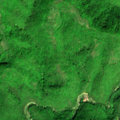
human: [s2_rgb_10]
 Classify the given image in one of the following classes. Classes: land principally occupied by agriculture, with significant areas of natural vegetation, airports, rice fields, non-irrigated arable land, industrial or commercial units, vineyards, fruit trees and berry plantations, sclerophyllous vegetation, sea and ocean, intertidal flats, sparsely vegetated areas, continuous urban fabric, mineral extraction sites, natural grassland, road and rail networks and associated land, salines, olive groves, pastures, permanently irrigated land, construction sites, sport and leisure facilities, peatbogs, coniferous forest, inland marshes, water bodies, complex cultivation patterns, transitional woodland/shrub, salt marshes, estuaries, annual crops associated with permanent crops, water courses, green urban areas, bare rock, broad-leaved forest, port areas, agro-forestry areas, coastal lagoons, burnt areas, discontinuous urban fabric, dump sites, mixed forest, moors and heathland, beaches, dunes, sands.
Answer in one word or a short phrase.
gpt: broad-leaved forest, transitional woodland/shrub